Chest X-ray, PA view. Patient: 55 years old, sex M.
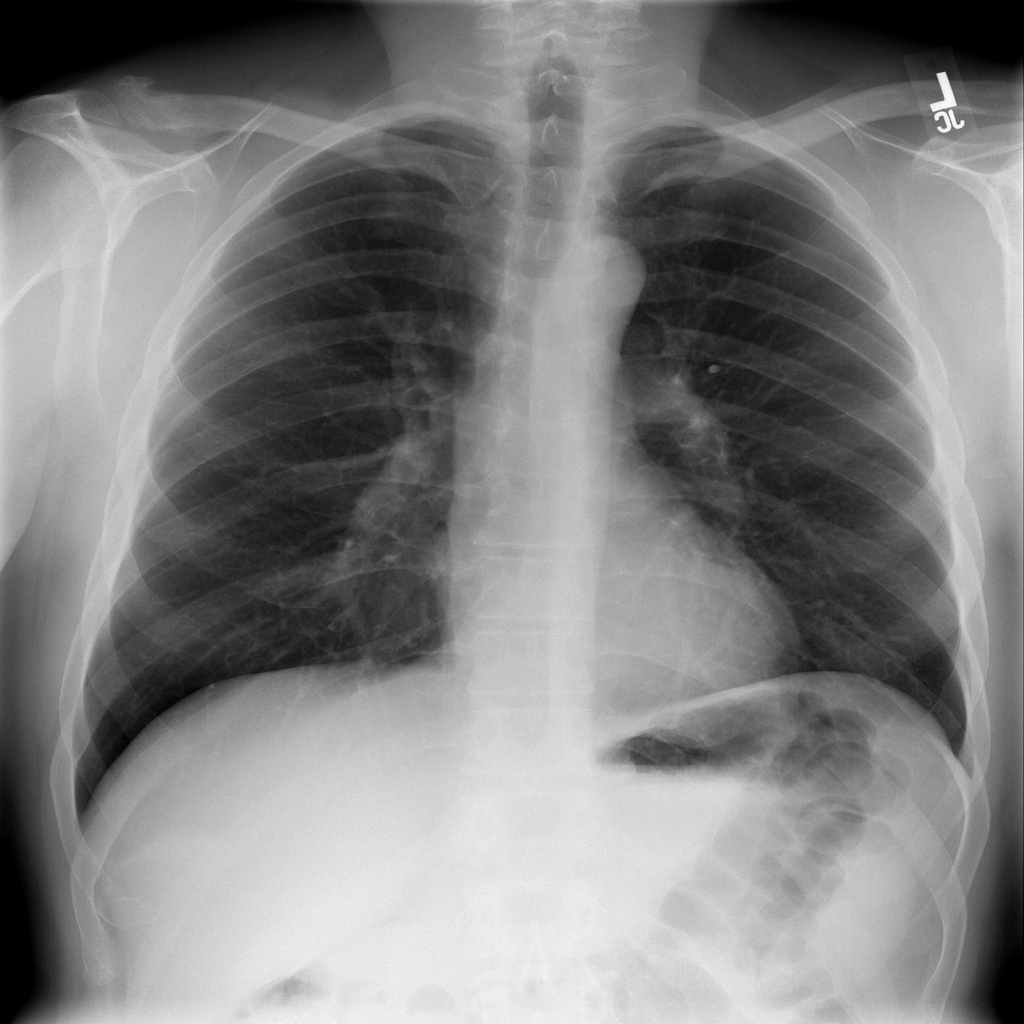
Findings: No Finding